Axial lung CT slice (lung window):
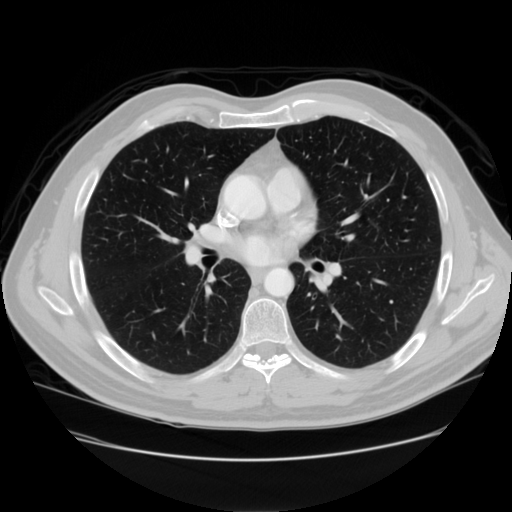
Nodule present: no